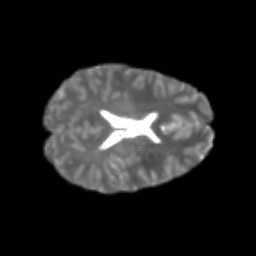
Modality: T2w
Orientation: axial
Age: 23
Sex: female
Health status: healthy
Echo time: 0.074 s